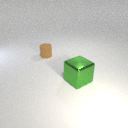
large green metal cube to the right of small brown rubber cylinder